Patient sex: F
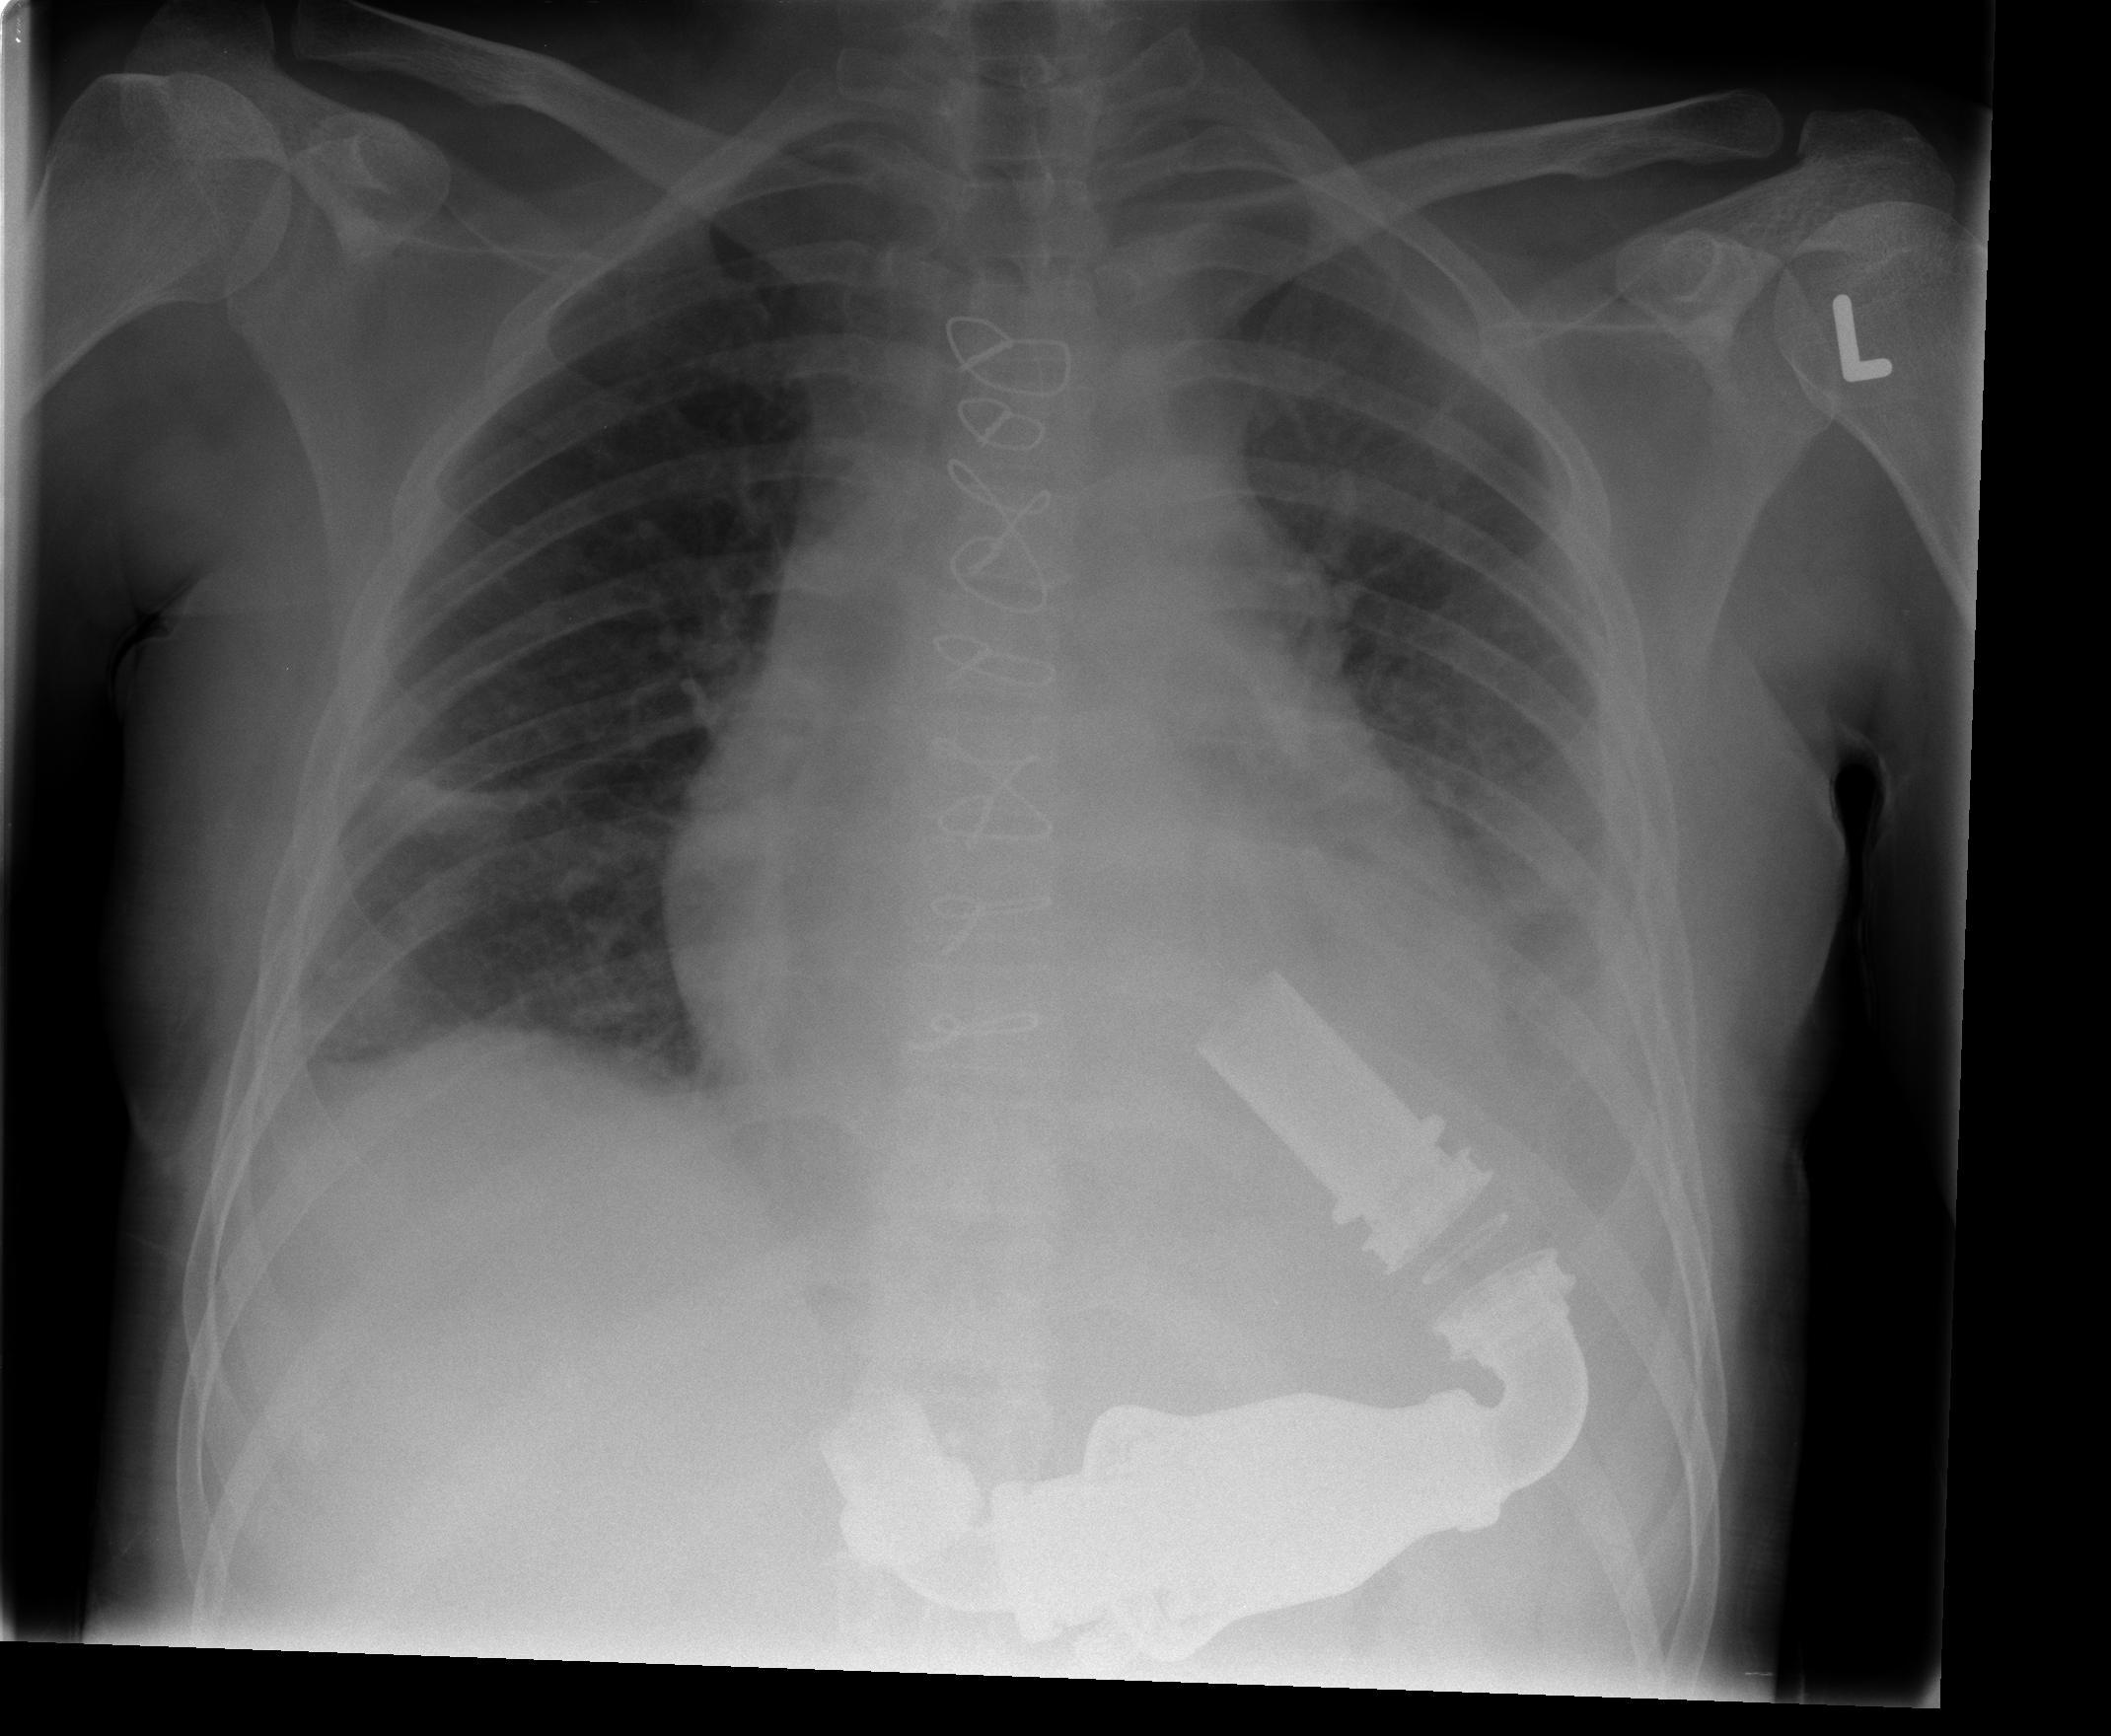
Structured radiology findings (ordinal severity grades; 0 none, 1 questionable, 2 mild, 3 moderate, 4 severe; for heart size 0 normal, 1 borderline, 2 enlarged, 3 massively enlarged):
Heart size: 2
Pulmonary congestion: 0
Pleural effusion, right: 2
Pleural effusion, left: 2
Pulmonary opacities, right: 0
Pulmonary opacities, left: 1
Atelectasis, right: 0
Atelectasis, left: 3